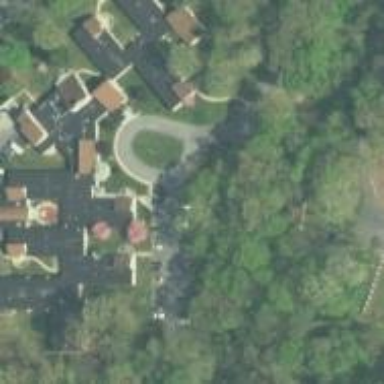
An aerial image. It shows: Nursing home building.